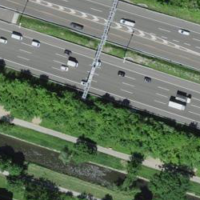
EUNIS habitat code: 57
Species observed at this site:
Oxycarenus lavaterae